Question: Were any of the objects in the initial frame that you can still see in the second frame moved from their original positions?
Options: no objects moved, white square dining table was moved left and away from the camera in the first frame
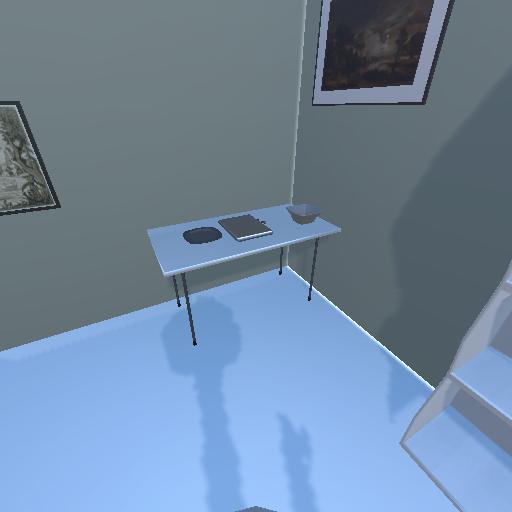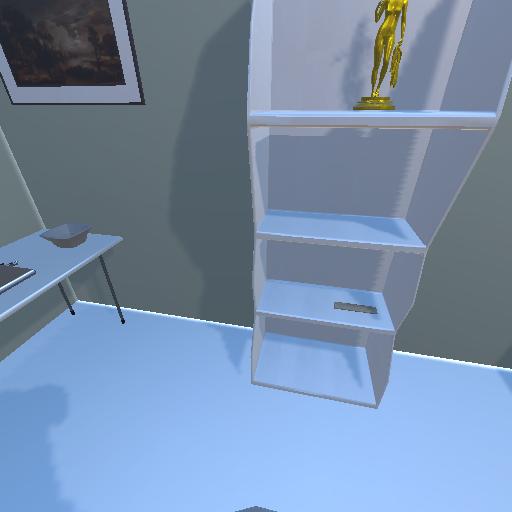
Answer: no objects moved